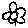
Label: flower